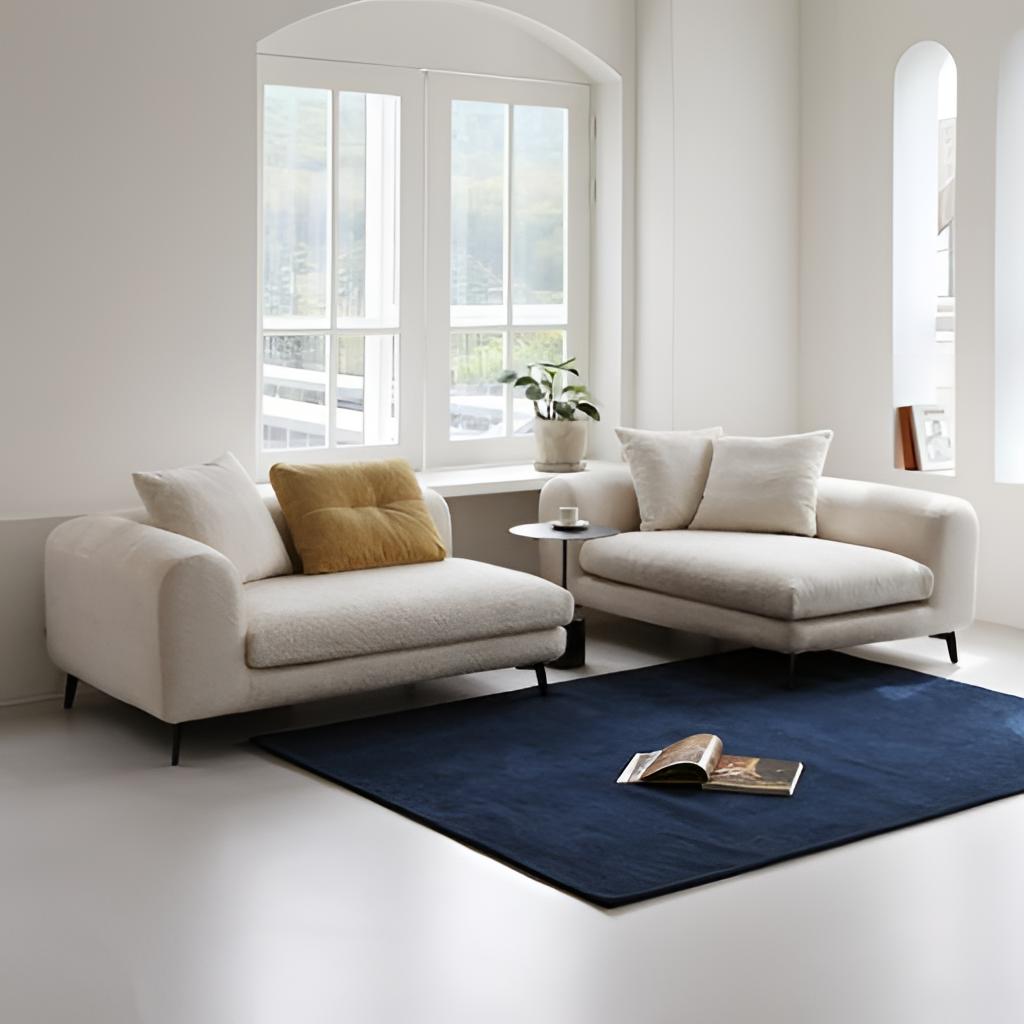
living room, white fabric armchairs, tile flooring, with smooth pattern, modern, white paint wallpaper, with solid pattern